Current action and preconditions to check: trajectory_clear

Your task: For each precondition in the list above, predict whether it will hold at this action.

Consider the current scene as observed from the mobile robot's camera, and analyze the predicted future states of all dynamic agents (e.g., people, animals, vehicles, or any moving entities) within the NEXT SECOND.

IMPORTANT: Only answer "very likely" if you are absolutely certain—based on strong, clear evidence—that a dynamic agent will violate the precondition in the predicted future state. Do NOT answer "very likely" for unlikely, ambiguous, or low-probability risks.

Ask yourself for each precondition: Is there a high probability, with clear and convincing evidence, that the predicted future states of any dynamic agent will interfere with the predicted future state of the currently executing action within the NEXT SECOND, causing that precondition to fail?

Assess the risk level based on these predictions. Use "likely" or "very likely" if motions create a clear risk of interference.

Use "neutral" or "improbable" if agents are nearby but their predicted paths are clearly diverging or non-conflicting.

Failure Risk Categories: "very improbable", "improbable", "neutral", "likely", "very likely"

Answer Format: Output ONLY the probability_of_failure value from these categories: "very improbable", "improbable", "neutral", "likely", "very likely"

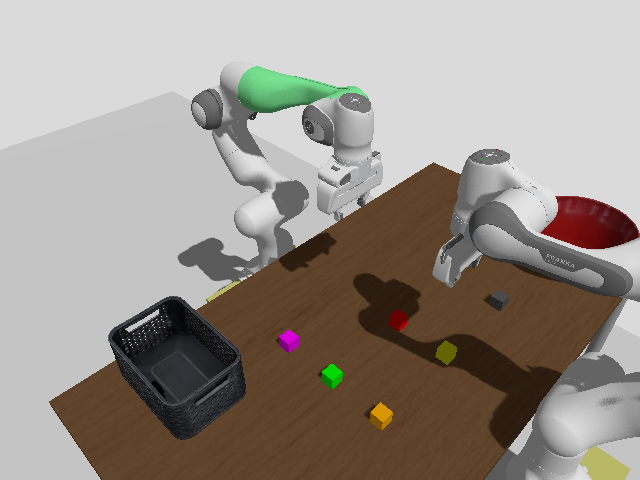

Answer: very improbable